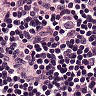
Metastatic tissue present: no